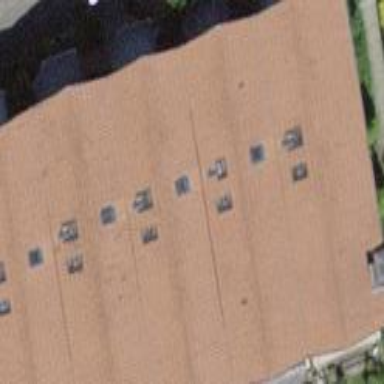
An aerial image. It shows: Terrace building with gabled roof.